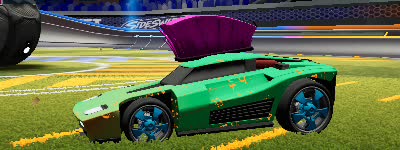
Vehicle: breakout